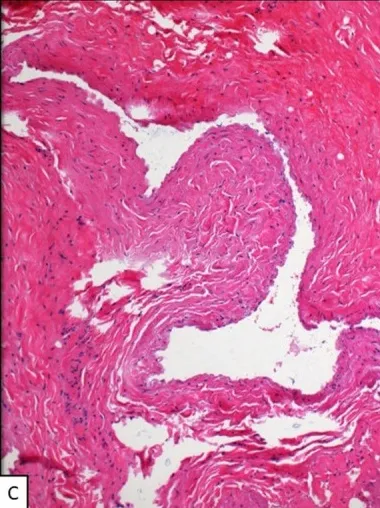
Histopathology analysis of resected lesion (40x magnification). (B) Immunohistochemical stain highlighting endothelial cells of vascular malformation.
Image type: pathology (immunostaining)